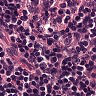
Metastatic tissue present: no